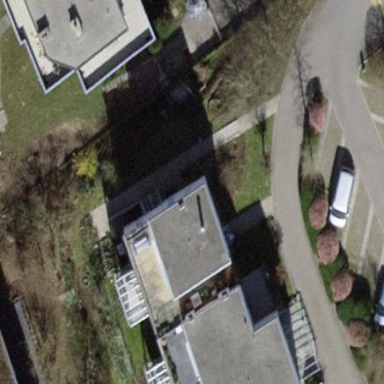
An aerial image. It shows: Residential building with flat roof.